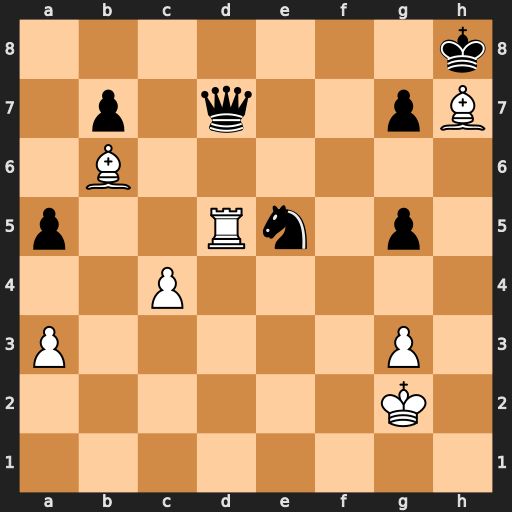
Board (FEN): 7k/1p1q2pB/1B6/p2Rn1p1/2P5/P5P1/6K1/8
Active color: w
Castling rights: -
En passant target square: -
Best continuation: Be4 Qe8 Rd8 Qxd8 Bxd8